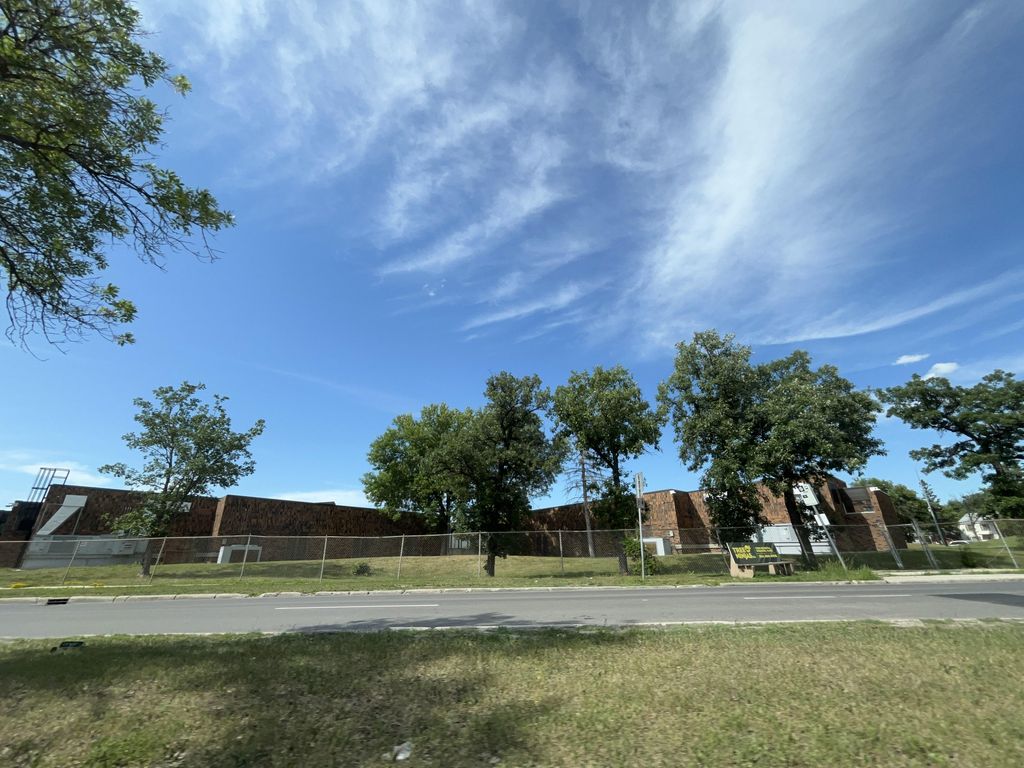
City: winnipeg